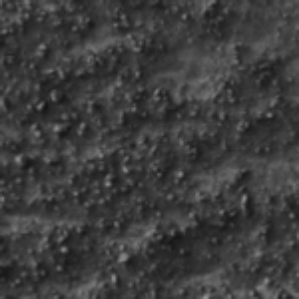
Label: frost